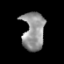
Tissue: prostate
Cell type: Epithelial cells
Senescence score: 0.3441
Nuclear area (px): 838
Mean DAPI intensity: 145.525